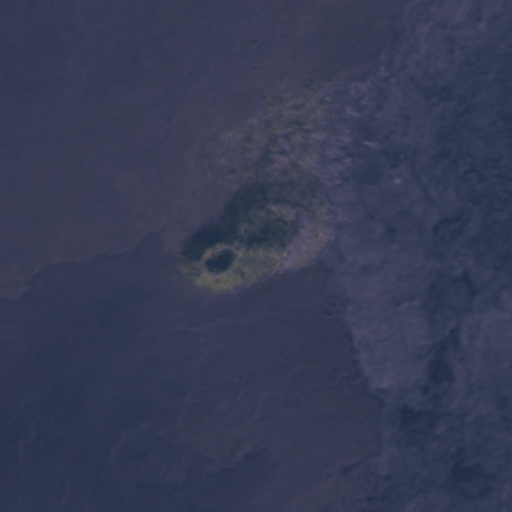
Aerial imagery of mountain in Hawaii named Puu Kahaualea containing only unknown